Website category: sports
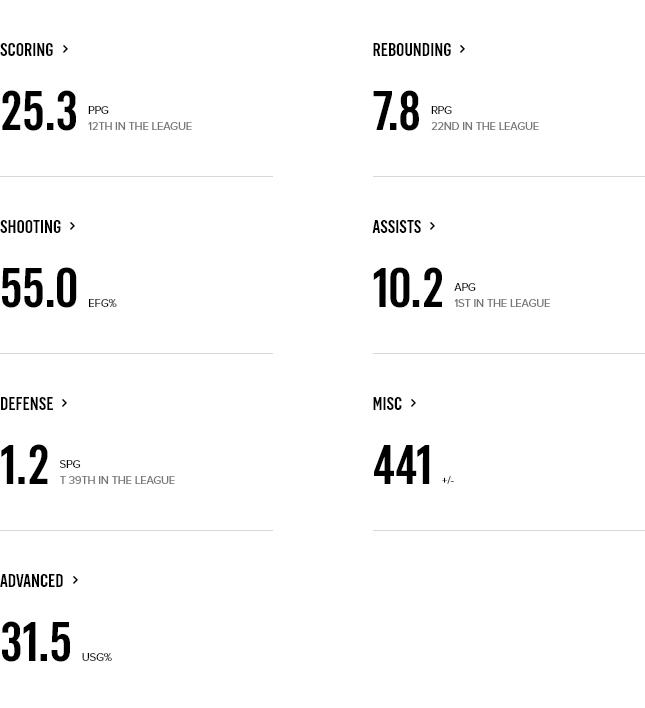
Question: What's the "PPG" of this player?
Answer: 25.3

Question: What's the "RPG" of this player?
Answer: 7.8

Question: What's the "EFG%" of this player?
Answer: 55.0

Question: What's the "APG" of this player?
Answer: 10.2

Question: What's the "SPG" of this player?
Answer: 1.2

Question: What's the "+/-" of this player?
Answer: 441

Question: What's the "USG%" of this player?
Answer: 31.5

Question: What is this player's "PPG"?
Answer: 25.3

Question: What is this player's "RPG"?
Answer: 7.8

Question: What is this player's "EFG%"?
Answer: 55.0

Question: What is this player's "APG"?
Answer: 10.2

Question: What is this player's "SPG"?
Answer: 1.2

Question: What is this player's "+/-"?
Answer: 441

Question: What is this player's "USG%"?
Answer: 31.5

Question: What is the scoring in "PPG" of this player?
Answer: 25.3

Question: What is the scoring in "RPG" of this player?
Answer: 7.8

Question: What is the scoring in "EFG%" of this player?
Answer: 55.0

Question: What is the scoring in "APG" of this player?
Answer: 10.2

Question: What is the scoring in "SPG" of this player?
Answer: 1.2

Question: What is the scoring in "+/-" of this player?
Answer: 441

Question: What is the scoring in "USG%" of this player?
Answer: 31.5

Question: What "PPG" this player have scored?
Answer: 25.3

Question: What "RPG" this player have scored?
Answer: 7.8

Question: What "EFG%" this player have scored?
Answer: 55.0

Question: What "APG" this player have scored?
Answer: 10.2

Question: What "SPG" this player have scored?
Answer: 1.2

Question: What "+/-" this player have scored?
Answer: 441

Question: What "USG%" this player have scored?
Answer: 31.5

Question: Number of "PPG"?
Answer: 25.3

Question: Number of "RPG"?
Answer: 7.8

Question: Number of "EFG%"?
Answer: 55.0

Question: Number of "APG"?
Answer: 10.2

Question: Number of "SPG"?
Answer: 1.2

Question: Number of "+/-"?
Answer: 441

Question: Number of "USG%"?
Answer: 31.5

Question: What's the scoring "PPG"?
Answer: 25.3

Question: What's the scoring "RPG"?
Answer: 7.8

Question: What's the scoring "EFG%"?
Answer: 55.0

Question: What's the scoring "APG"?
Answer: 10.2

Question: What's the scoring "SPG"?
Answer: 1.2

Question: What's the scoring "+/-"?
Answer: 441

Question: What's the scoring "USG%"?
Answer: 31.5